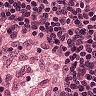
Metastatic tissue present: no